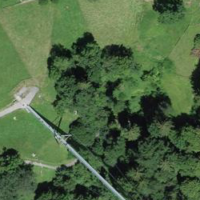
EUNIS habitat code: 44
Species observed at this site:
Corvus corone
Podarcis muralis
Cyanistes caeruleus
Troglodytes troglodytes
Chloris chloris
Passer domesticus
Fringilla coelebs
Sedum album
Carduelis carduelis
Turdus merula
Poecile palustris
Erithacus rubecula
Milvus milvus
Nucifraga caryocatactes
Corvus corax
Motacilla alba